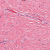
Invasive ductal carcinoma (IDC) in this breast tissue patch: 0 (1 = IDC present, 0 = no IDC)